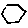
Label: hexagon